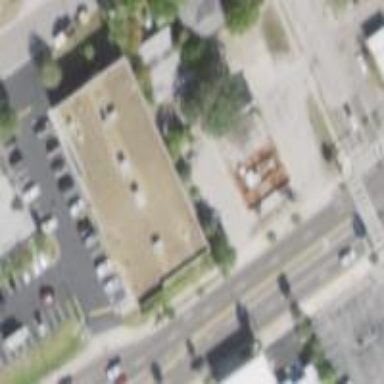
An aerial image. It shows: Building that is pharmacy providing healthcare services.